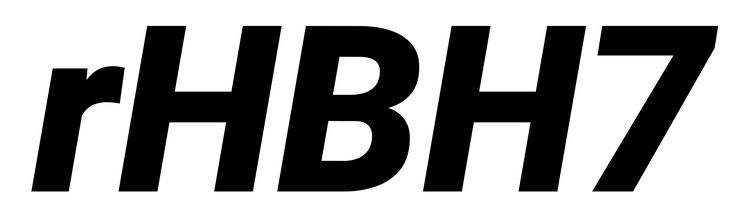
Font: Roboto-Italic_Black_Italic